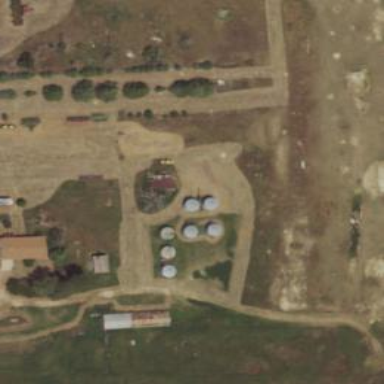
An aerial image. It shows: Silo.